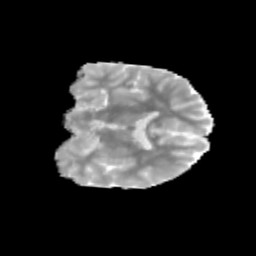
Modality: MD
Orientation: coronal
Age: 11
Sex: male
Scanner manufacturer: siemens
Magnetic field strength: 3 T
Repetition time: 3.8 s
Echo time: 0.07 s